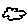
Label: cloud